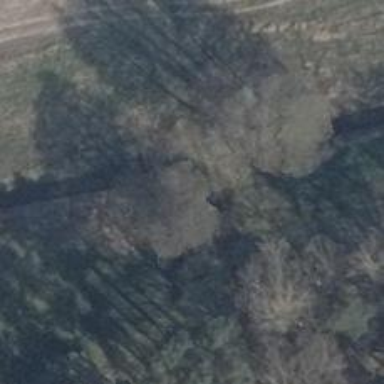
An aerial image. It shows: Single tag "natural: tree."